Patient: sex M, age 58
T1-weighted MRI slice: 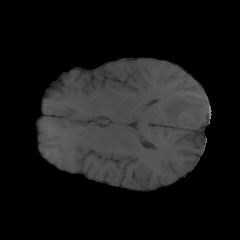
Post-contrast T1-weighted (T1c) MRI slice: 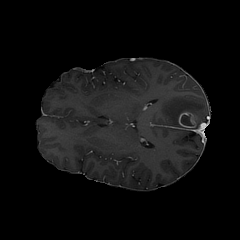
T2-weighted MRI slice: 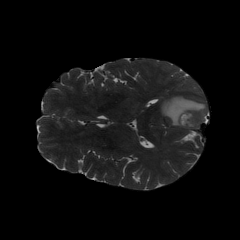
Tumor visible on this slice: yes
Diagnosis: Glioblastoma, IDH-wildtype
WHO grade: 4